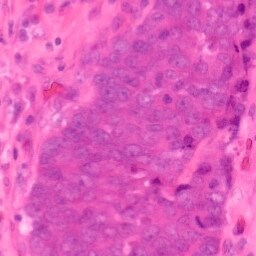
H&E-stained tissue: Colon